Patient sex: F
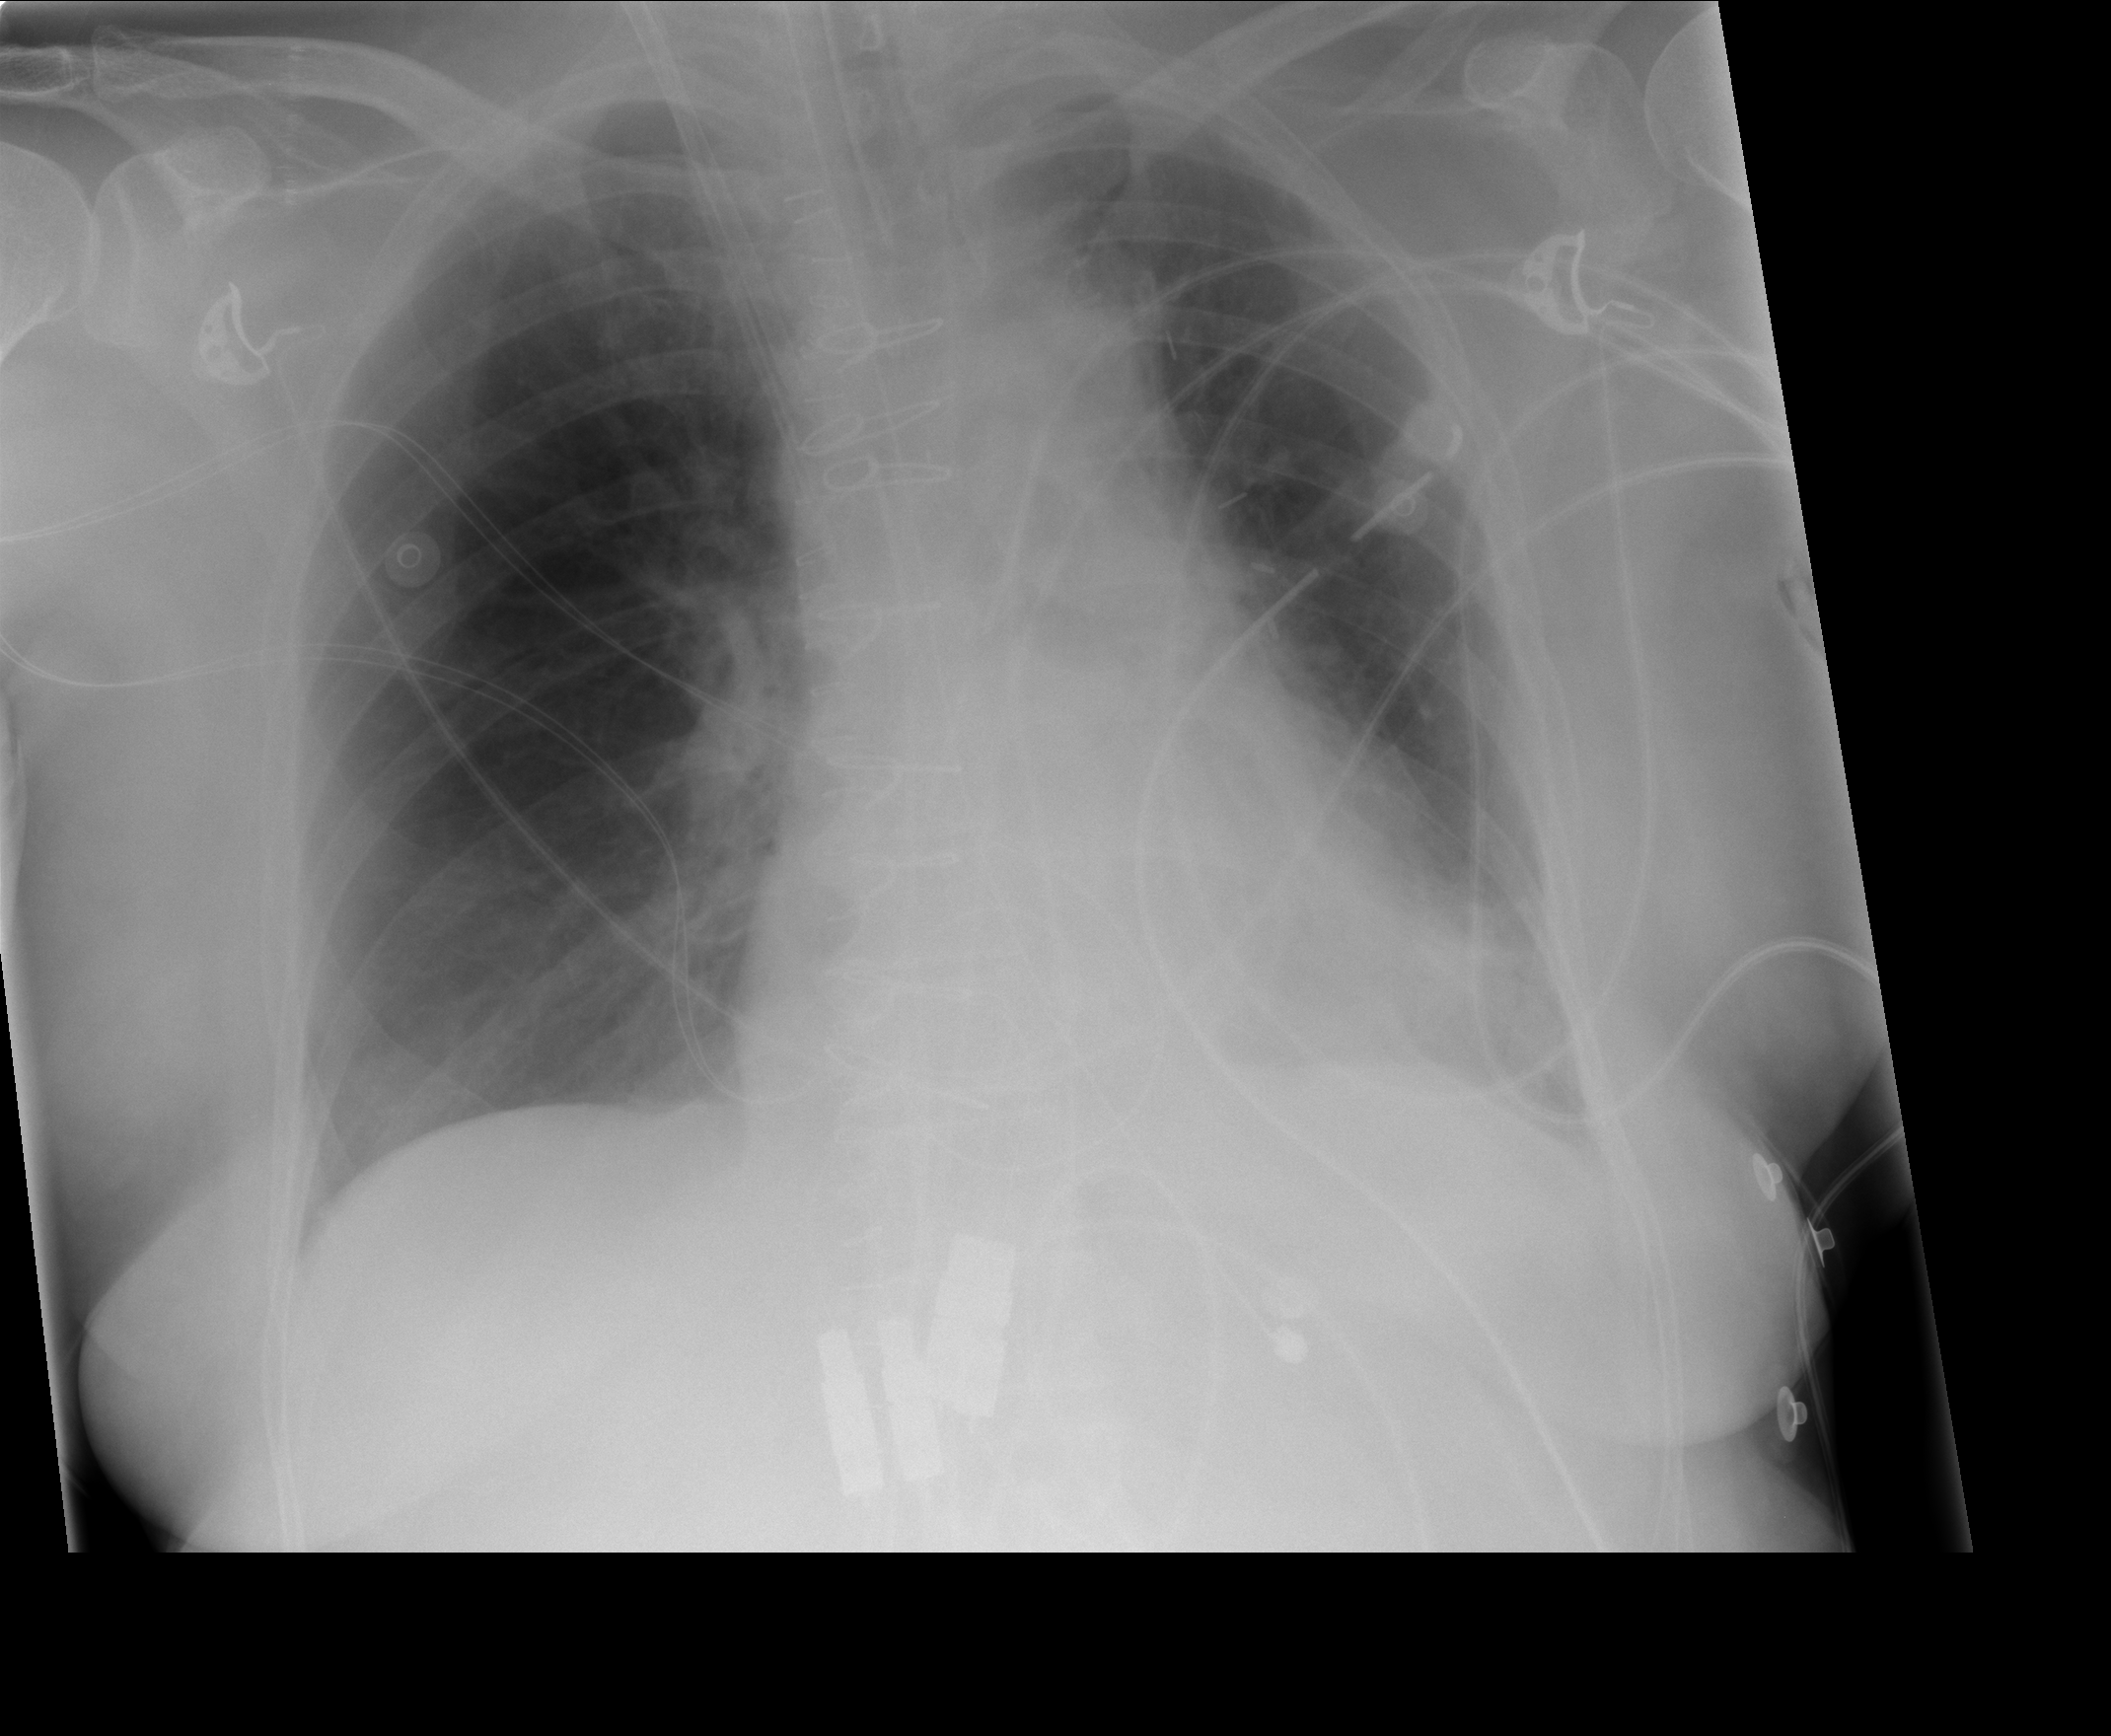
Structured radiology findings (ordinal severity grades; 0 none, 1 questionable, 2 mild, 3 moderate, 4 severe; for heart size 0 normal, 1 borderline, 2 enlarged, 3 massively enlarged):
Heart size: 1
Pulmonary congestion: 0
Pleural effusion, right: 0
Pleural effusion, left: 0
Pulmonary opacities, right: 0
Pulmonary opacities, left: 0
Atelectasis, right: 2
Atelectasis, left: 2